Question: I'm not sure what's doing this but I think it's when I want the app to close abruptly (for example when the user chooses not to continue after an SSL error the application will close) using the method 'exit(EXIT_FAILURE);'.
I have noticed that there are multiple system tray icons, one for each time I have run my application.

Will the 'exit(EXIT_FAILURE);' cause this? Is there anyway to properly dispose of the system tray object?
Thanks
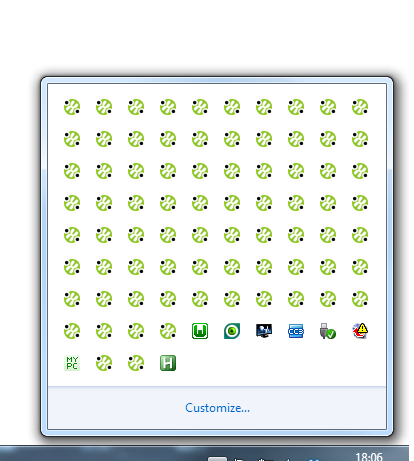
Answer: If you want to exit, it's probably best to ask Qt do to it, so it can clean up after itself.
From anywhere in your code, call qApp->quit() or QApplication::quit(). (qApp is global)
You can also use exit().
'#include <QApplication>' to access.
You can pass 'EXIT_FAILURE' to <URL>:
'''
#include <QApplication>
QApplication::exit(EXIT_FAILURE)
'''
If you're not using the Qt GUI, QCoreApplication has the same function:
'''
#include <QCoreApplication>
QCoreApplication::exit(EXIT_FAILURE)
'''
Note that exit() and quit() don't immediantly close your program, but end your original call to application.exec(). On some platforms, and in some cases, exec() won't return, and on others it will.
The difference between quit() and exit(), is that quit() is a slot for signals and slots, and quit() just calls exit(0).